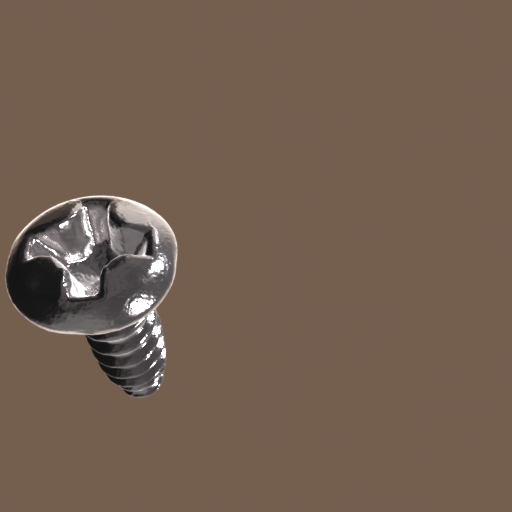
Label: screw